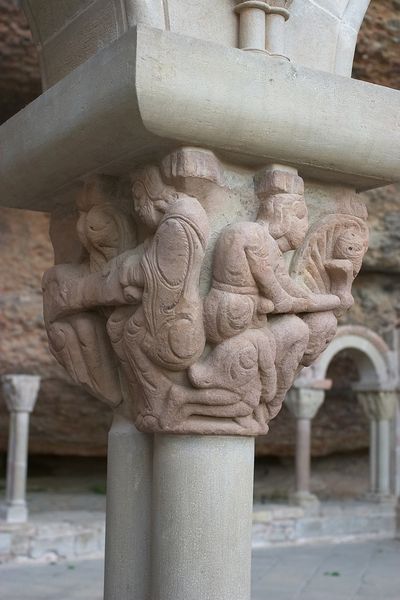
Titel: San Juan de la Pena, Aragón
Standort: Huesca, S. Juan de la Pena (EU - E - Aragonien)
Schlagwörter: kopf, mann, umhang, vogel, menschen, ausschnitt, grau, männer, pfeiler, szene, säule, weiss, gebäude, rot, leute, bart, architektur, mensch, sockel, stein, bild, kirche, pferd, reiter, rund, doppelsäule, relief, bogen, stab, mauer, arch, arches, architecture, column, fight, king, men, people, red, religious, sword, white, women, figures, gray, hair, sitting, woman, verzierung, decorative, pink, servant, brown, stufe, foto, fotografie, bögen, gang, kloster, dom, gebilde, knien, stilisiert, beten, kapitell, würfel, greek, horses, man, mythology, roman, stone, knieend, romanik, head, rötlich, umhänge, costume, konsole, ruins, beard, cement, photo, sculpture, statue, marble, outside, person, ancient, krypta, archway, rome, square, art, detail, museum, medieval, religion, legs, horse, top, cave, gewans, pillar, humans, carving, tan, kneeling, frieze, photograph, workers, pole, romans, engraved, cloister, capital, kneel, egypt, ride, persons, rider, romanesque, post, collumn, deatil, corner, knelling, clay, carved, support, fun, cloumn, ballustrade, crazy, greeks, middle east, stature, pablo picasso, backround, ganzg, buntsandstein, sandstone, terra cotta, two man, historiated capital, egyptians, carved stone, mesopotampia, volumn, realif